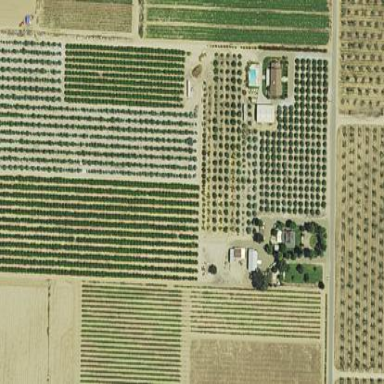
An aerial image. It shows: Orchard.